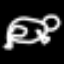
Label: frog